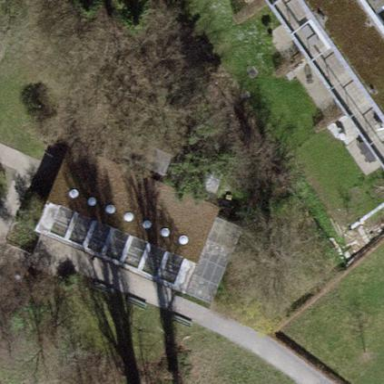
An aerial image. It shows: Building used as aviary in zoo.